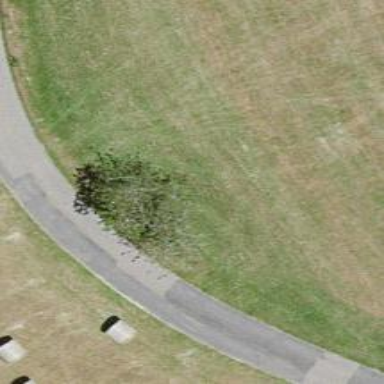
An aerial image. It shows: Deciduous tree with broadleaved leaves.